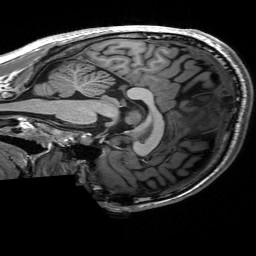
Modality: T1w
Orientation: sagittal
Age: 20
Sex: male
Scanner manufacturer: siemens
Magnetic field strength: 3 T
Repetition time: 2.53 s
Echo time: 0.00227 s